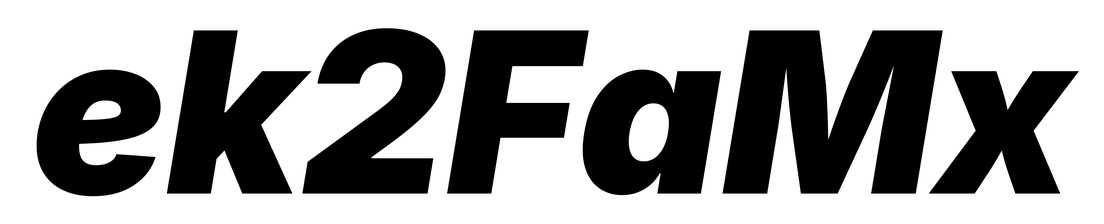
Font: Inter-Italic_Black_Italic